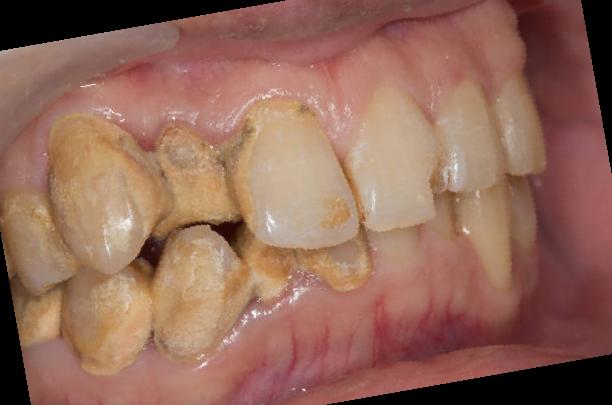
Condition: Calculus